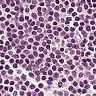
Metastatic tissue present: no